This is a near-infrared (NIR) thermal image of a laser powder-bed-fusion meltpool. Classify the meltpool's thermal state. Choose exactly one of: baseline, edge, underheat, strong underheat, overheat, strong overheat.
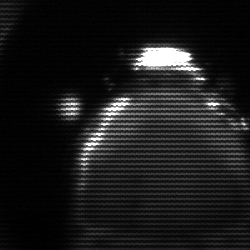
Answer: edge